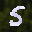
Label: 5